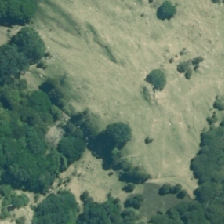
Land cover: high_producing_grassland